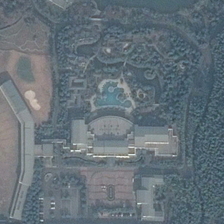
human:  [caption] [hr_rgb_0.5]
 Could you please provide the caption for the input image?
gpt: several buildings and many green trees are in a resort with a pond .

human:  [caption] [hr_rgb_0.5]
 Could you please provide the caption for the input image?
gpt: several buildings and many green trees are in a resort with a pond .

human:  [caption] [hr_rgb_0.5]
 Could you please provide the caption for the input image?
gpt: many grey brown buildings are near the swimming pool .

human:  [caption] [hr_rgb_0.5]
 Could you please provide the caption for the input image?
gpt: the swimming pool is surrounded by lush trees,on the side of the beach .

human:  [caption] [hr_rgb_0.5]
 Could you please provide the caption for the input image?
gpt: the swimming pool is surrounded by lush trees,on the side of the beach .